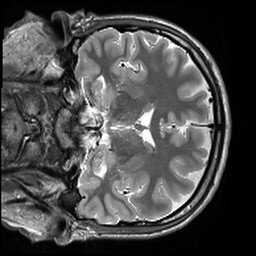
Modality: T2w
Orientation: coronal
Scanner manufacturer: siemens
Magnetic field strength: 3 T
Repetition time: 10.64 s
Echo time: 0.05 s